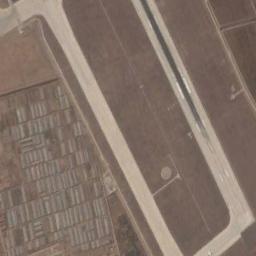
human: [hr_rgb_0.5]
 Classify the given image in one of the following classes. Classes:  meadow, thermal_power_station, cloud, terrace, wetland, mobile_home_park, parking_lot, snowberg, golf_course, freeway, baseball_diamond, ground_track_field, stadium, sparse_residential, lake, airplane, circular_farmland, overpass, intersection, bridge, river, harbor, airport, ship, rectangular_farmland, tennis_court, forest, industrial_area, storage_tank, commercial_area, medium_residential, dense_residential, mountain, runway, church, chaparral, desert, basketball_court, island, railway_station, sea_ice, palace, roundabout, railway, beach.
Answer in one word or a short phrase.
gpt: runway